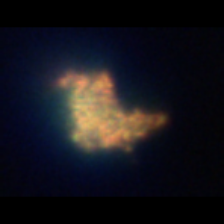
Taxon: Unknown_detritus
Group: Unknown